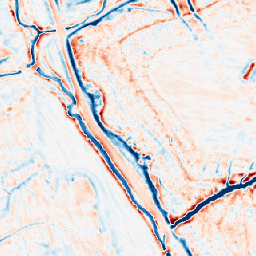
Category: edge_preserving
Decomposition family: bilateral
Decomposition parameters: d: 15
sigma_color: 50
sigma_space: 25
Upsampling method: nearest
Upsampling parameters: scale: 4
Upsampling scale: 4